Question: I want to display a long text in a TextView. This is my XML:
'''
<TableLayout
android:layout_width="fill_parent"
android:layout_height="0dip"
android:layout_weight="1" >
<TableRow
android:id="@+id/tableRow1"
android:layout_width="fill_parent"
android:layout_height="wrap_content" >
<TextView
android:layout_width="fill_parent"
android:layout_height="wrap_content"
android:padding="5dip"
android:text="@string/text" />
<TextView
android:id="@+id/gender"
android:layout_width="fill_parent"
android:layout_height="wrap_content"
android:gravity="right"
android:text="@string/lorem" />
</TableRow>
</TableLayout>
'''
And this is how it looks like:

The long text doesn't fit. What do I have to change?
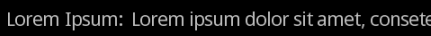
Answer: '''
<TableLayout
android:layout_width="fill_parent"
android:layout_height="100dip"
android:layout_weight="1" >
<TableRow
android:id="@+id/tableRow1"
android:layout_width="fill_parent"
android:layout_height="wrap_content" >
<TextView
android:layout_width="wrap_content"
android:layout_height="wrap_content"
android:layout_weight="0.5"
android:padding="5dip"
android:text="@string/text" />
<TextView
android:id="@+id/gender"
android:layout_width="wrap_content"
android:layout_height="wrap_content"
android:layout_weight="0.5"
android:gravity="right"
android:text="@string/lorem" />
</TableRow>
</TableLayout>
'''